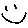
Label: smiley face